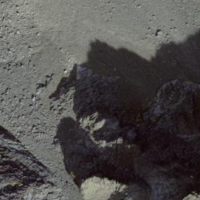
EUNIS habitat code: 48
Species observed at this site:
Jacobaea incana